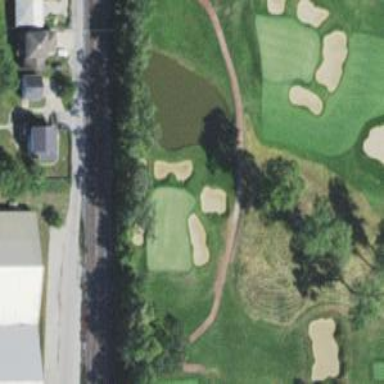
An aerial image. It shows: Well-maintained path intended for golf.